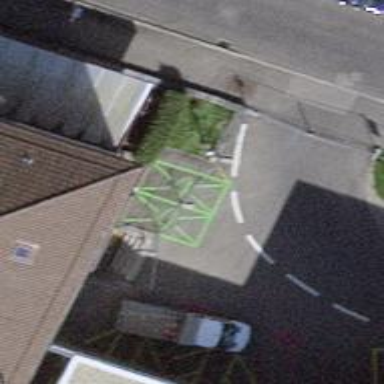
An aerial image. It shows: Charging station.